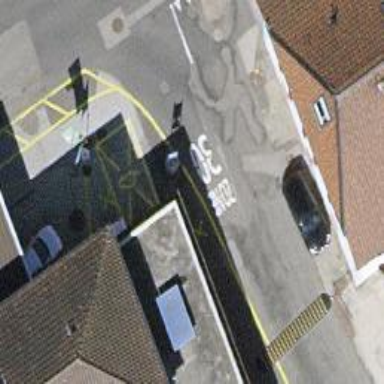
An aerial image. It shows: Charging station.